Question: Got a problem and I cannot solve it : I'd like to crop as circle many pictures coming from a ListFragment. It will be more explicit with the code :
'''
String[] countries = new String[] {
"Amel Mahmuzic",
"Laurent Meyer",
"Philipp Belle",
"Dennis Pagano",
"Bill Gates",
"Steve Jobs",
"Jean Bonnot",
"Nicolas Sarkozy",
"Bob Marley",
"Thomas Pieronczyk"
};
int[] flags = new int[]{
R.drawable.amel_mahmuzic,
R.drawable.laurent,
R.drawable.phillip_belle,
R.drawable.dennis_pagano,
R.drawable.bill_gates,
R.drawable.steve_jobs,
R.drawable.jean_bonnot,
R.drawable.nicolas_sarkozy,
R.drawable.bob_marley,
R.drawable.thomas_pieronczyk,
};
String[] currency = new String[]{
"MoID GmbH",
"MoID GmbH",
"MoID GmbH",
"MoID GmbH",
"Microsoft",
"Apple",
"Pole Emploi",
"Elysee",
"Weed Fabric",
"MoID GmbH"
};
@Override
public View onCreateView(LayoutInflater inflater, ViewGroup container,Bundle savedInstanceState) {
// Each row in the list stores country name, currency and flag
List<HashMap<String,String>> aList = new ArrayList<HashMap<String,String>>();
for(int i=0;i<10;i++){
HashMap<String, String> hm = new HashMap<String,String>();
hm.put("txt", countries[i]);
hm.put("cur", currency[i]);
hm.put("flag", Integer.toString(flags[i]) );
aList.add(hm);
}
// Keys used in Hashmap
String[] from = { "flag","txt","cur" };
// Ids of views in listview_layout
int[] to = { R.id.flag,R.id.txt,R.id.cur};
// Instantiating an adapter to store each items
// R.layout.listview_layout defines the layout of each item
SimpleAdapter adapter = new SimpleAdapter(getActivity().getBaseContext(), aList, R.layout.image_item, from, to);
setListAdapter(adapter);
return super.onCreateView(inflater, container, savedInstanceState);
}
'''
}
Ok, I know what you''l say :"it's not flag, not currency..." Example coming from the Internet and working. I just want to know how I can crop my picture as a circle.
And if nobody finds, does somebody know how to do an overlay with a square and a transparent circle whose color change when clicking ?
If you'd like to see what it looks like :

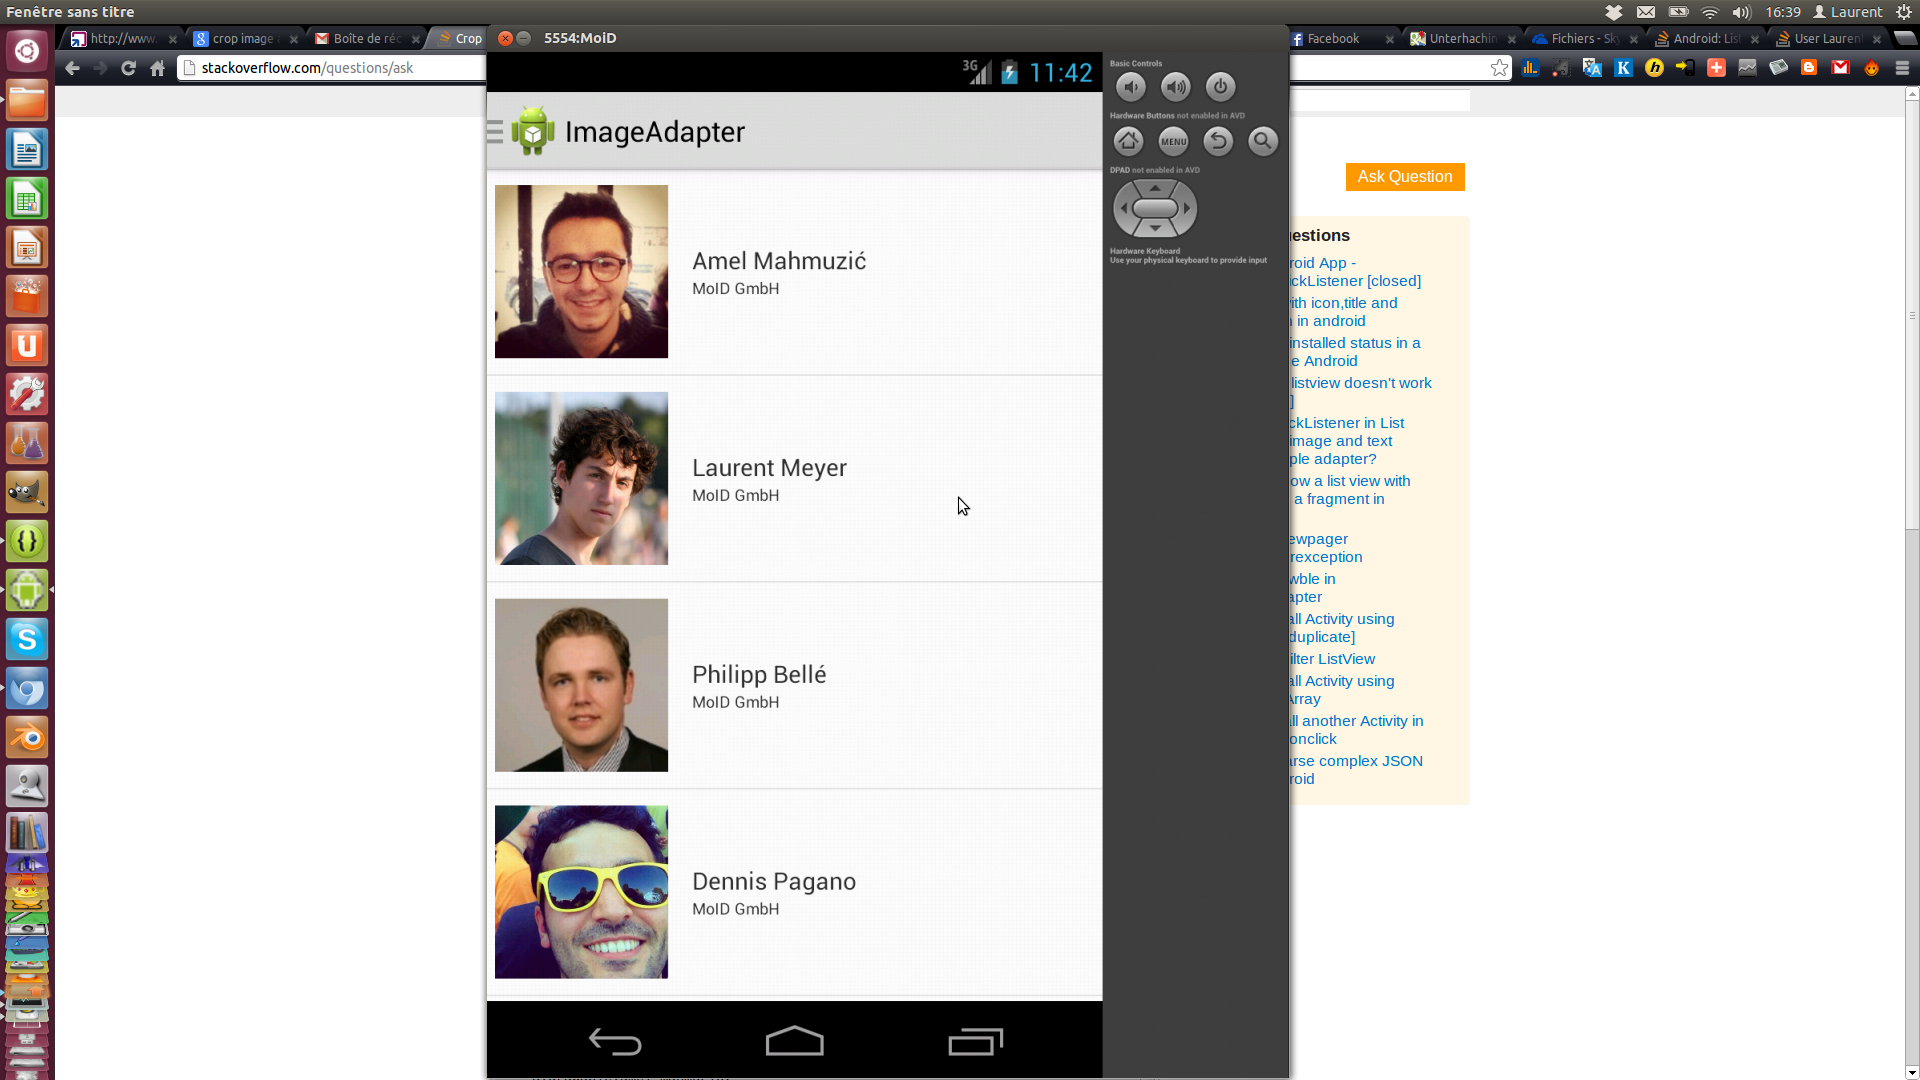
Answer: I think you could combine the answers given in the following two posts:
Create a bitmap:
<URL>
Crop the bitmap to a circle using canvas.
<URL>
Kind regards